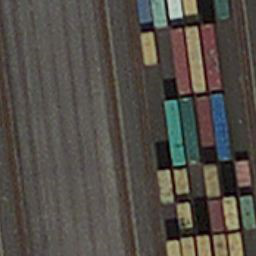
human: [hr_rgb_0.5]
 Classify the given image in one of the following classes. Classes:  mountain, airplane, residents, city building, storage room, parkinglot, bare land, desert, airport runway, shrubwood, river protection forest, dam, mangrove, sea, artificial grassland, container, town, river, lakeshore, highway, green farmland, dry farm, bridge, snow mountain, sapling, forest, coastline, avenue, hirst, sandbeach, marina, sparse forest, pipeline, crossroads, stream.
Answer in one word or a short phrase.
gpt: container